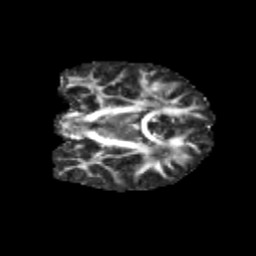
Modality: FA
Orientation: coronal
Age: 10
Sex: male
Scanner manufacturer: siemens
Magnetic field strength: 3 T
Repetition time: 3.8 s
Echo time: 0.07 s